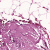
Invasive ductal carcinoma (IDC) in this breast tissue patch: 0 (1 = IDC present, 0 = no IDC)